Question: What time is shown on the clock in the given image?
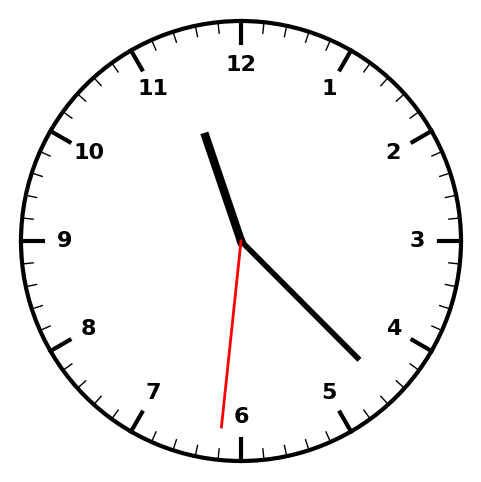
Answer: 11:22:31